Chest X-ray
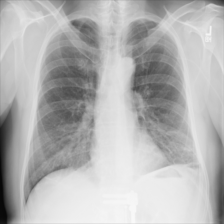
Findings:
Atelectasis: negative
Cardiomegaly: negative
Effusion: negative
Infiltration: negative
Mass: negative
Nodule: negative
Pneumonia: negative
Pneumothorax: negative
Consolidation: negative
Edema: negative
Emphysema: negative
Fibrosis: negative
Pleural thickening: negative
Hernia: negative